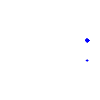
Particle: proton